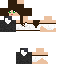
A female human skin with medium skin, wearing brown long hair dressed in a blue tshirt and black pants, featuring a closed mouth.